Question: Suppose I have a table called "TABLE-A", I would like to do the SUMIFS like the image

For the total I could do it by 'SUM' and 'GROUP BY' but to have the columns lay-out like the one I would like to have I could not do it
In addition, I would like to know if this is doable that because there might be new statuses as database grows, is there anyway to make the column header to be item in Status?
Thanks
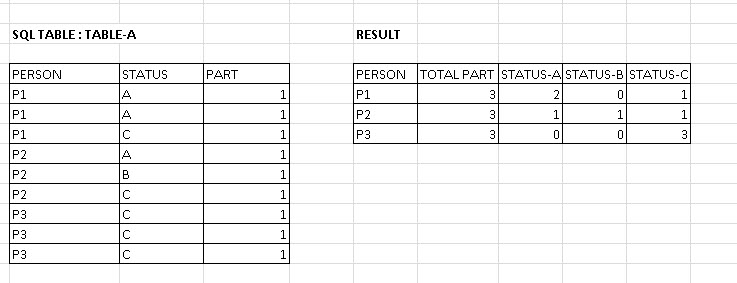
Answer: You can try like this..
'''
Select Person,
Sum(Part)as Part,
Sum(Case when Status='A' then 1 End) AS Status-A,
Sum(Case when Status='B' then 1 End) AS Status-B,
Sum(Case when Status='C' then 1 End) AS Status-C
from Table-A
Group By Person;
'''